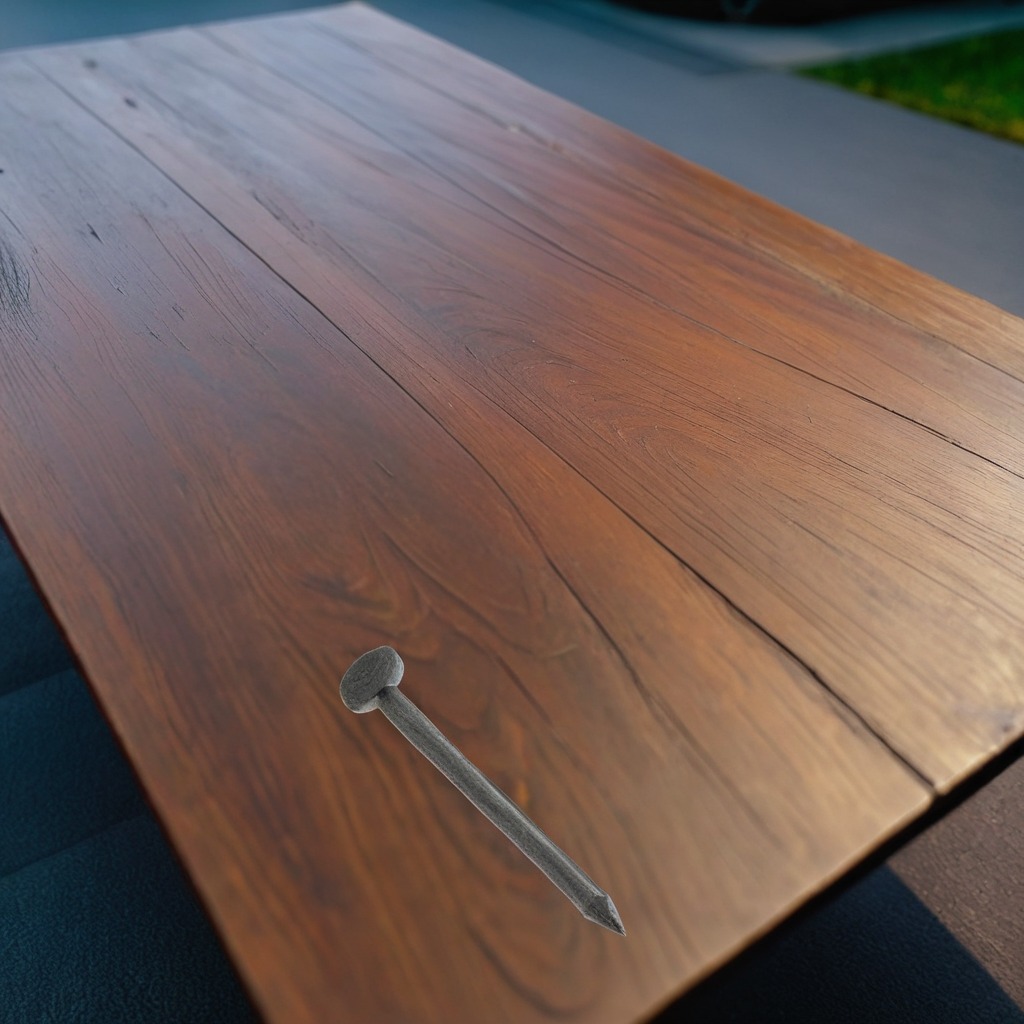
A nail is lying on a table with faint burn marks in a small garage at twilight.